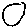
Label: circle